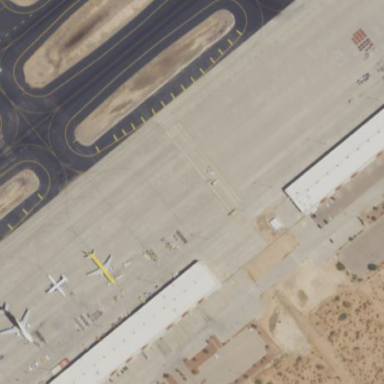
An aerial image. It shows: Apron at the airport.